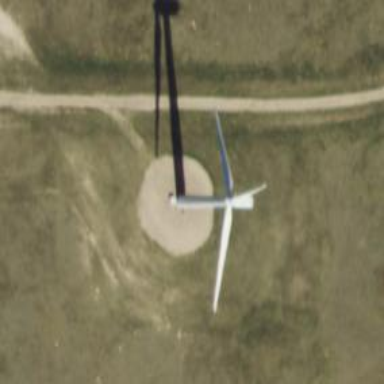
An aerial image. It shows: Wind power generator employing wind turbines.